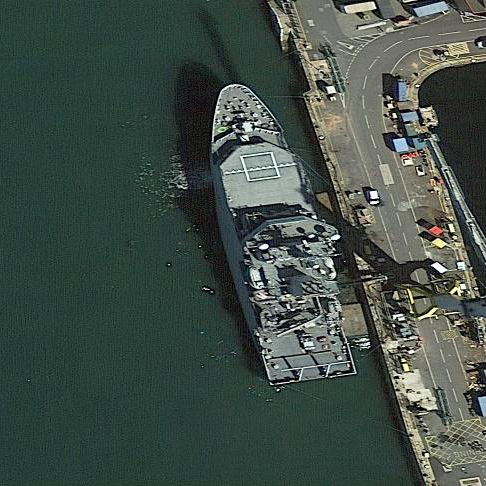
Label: combat